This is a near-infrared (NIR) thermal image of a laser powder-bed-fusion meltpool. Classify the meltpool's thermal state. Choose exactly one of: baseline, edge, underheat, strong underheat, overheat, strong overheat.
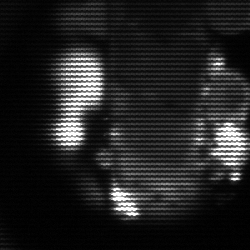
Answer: strong underheat